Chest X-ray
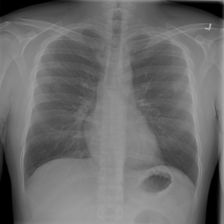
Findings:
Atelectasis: negative
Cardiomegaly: negative
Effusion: negative
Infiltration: negative
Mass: negative
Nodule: negative
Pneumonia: negative
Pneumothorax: negative
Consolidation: negative
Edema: negative
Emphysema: negative
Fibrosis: negative
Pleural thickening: negative
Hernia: negative